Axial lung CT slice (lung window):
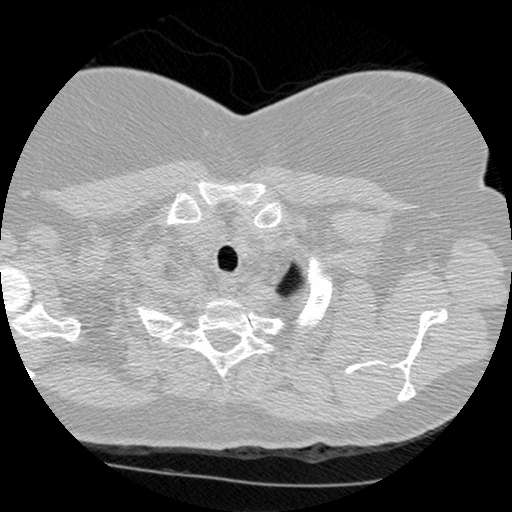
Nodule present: no